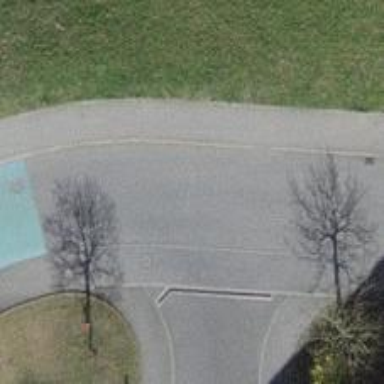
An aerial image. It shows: Residential road with asphalt surface. There are separate sidewalks on both sides of the road.